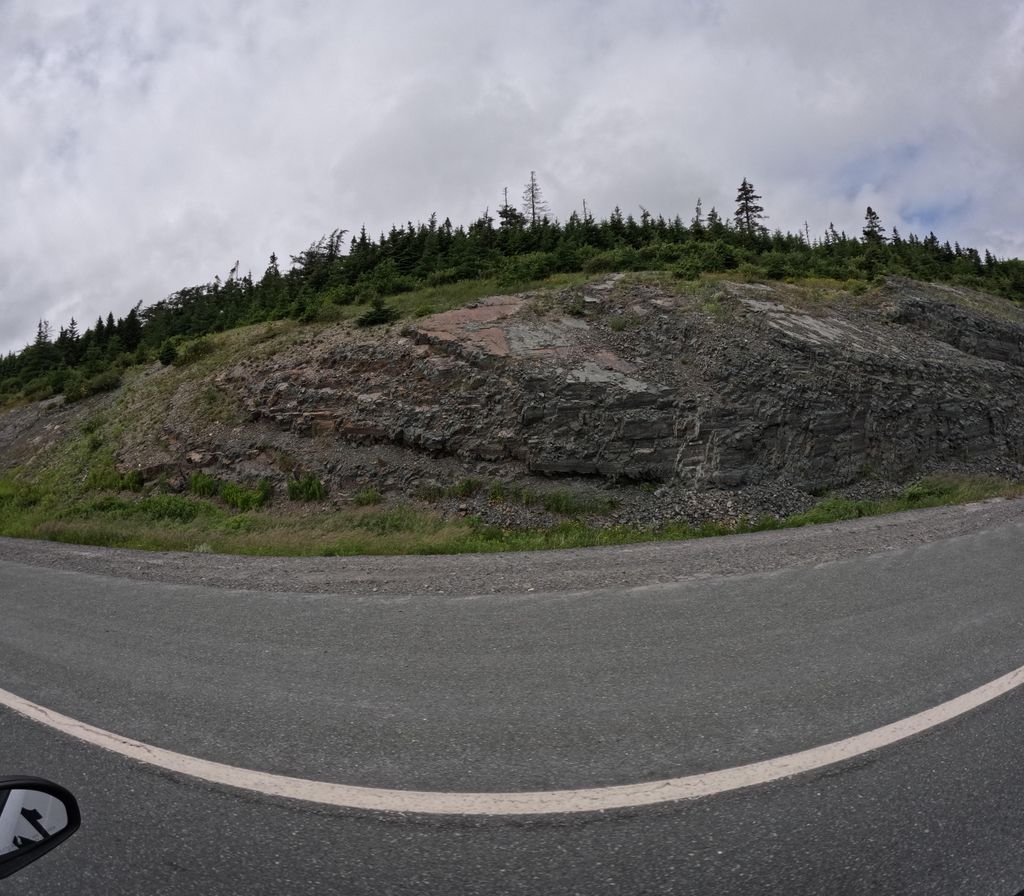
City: st_johns